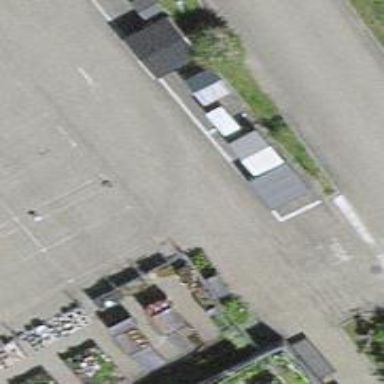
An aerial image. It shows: Parking aisle designated as service road.